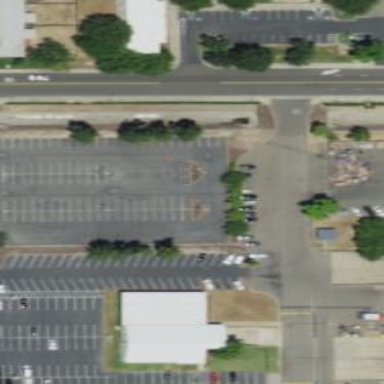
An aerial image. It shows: Parking area with surface.